Question: I am exploring <URL>.
where
index.html
'''
<html>
<head>
<title>Awan Demo</title>
</head>
<body>
Hello Sir!
<script src="../../build/react.js"></script>
<script src="../../build/JSXTransformer.js"></script>
<script type="text/jsx" src="loginform.js"></script>
</body>
</html>
'''
and loginform.js
'''
/** @jsx React.DOM */
var LoginForm = React.createClass({
render: function(){
return <form id="f_loginform" method="POST">
UserName:<input type="text"/>
Password:<input type="password"/>
</form>;
}
});
React.renderComponent(<LoginForm/>, document.body);
'''
Is there any way that i can avoid this double request?
Please consider attached image for detail:

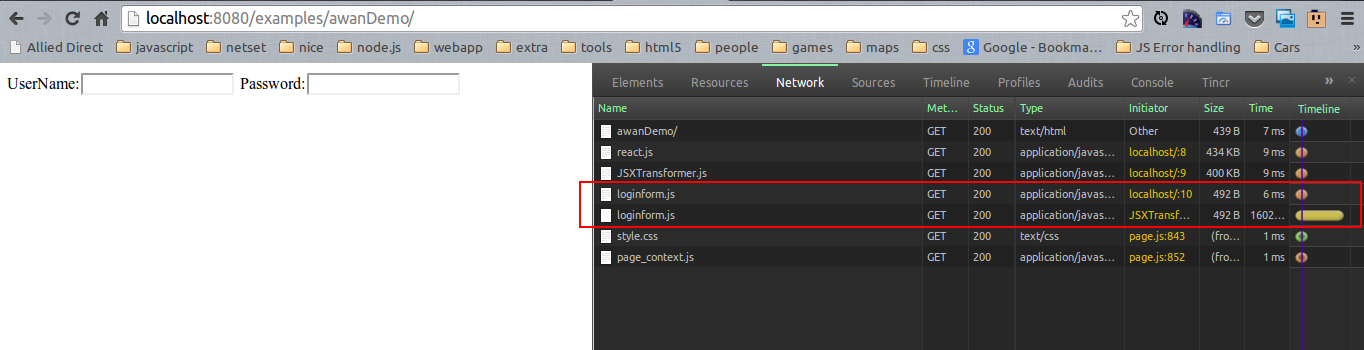
Answer: It's not obvious to me why Chrome insists on fetching the script when it sees the script tag '<script type="text/jsx" src="loginform.js"></script>'. I'd expect it to skip the request completely since it doesn't recognize the 'type'.
However, the in-browser JSX transformer isn't designed for efficiency and should be avoided in production when you care about speed (and you should see a warning in your console to that effect). Instead, when packaging and minifying your JS, you should precompile your JSX files into raw JS which can be included like any other piece of JS code. For more info, see <URL> on the React site.